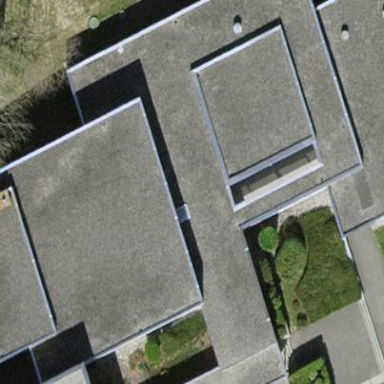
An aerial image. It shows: School building.